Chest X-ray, AP view. Patient: 58 years old, sex M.
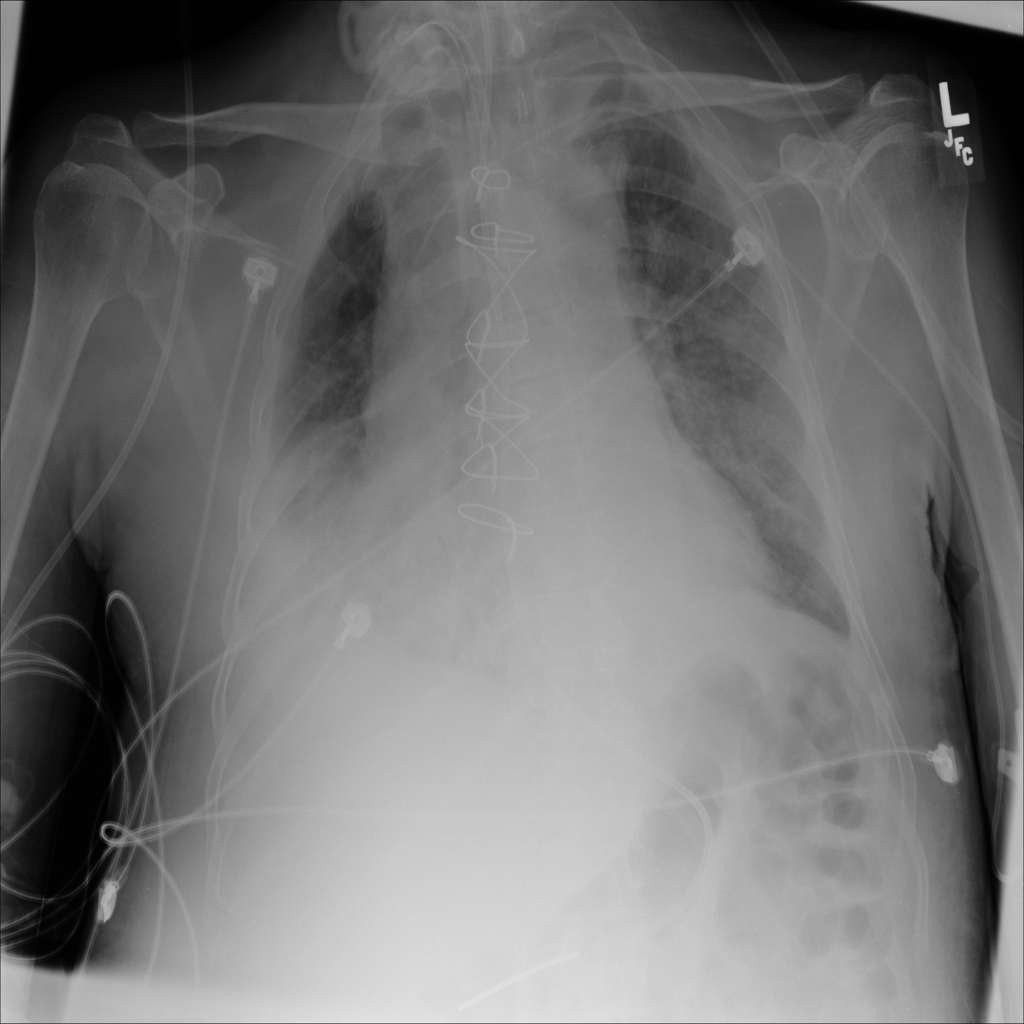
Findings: Atelectasis, Consolidation